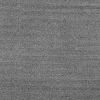
Atmospheric dust classification: dusty